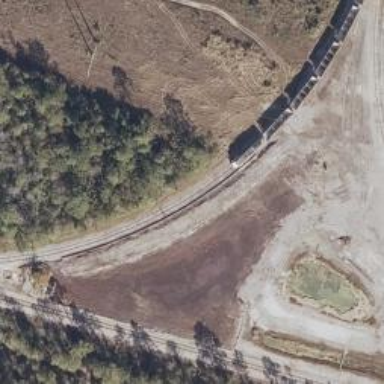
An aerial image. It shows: Rail spur service.